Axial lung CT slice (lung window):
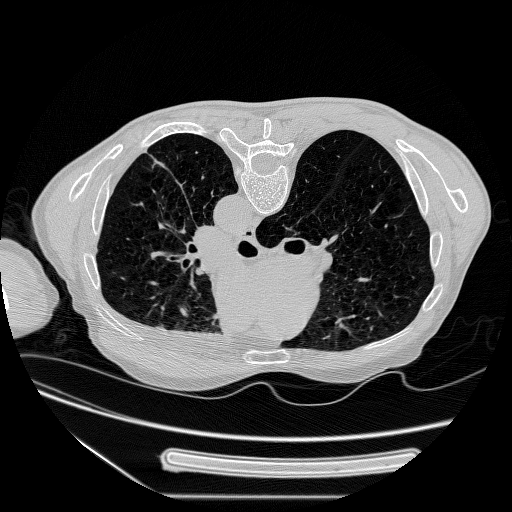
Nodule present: no